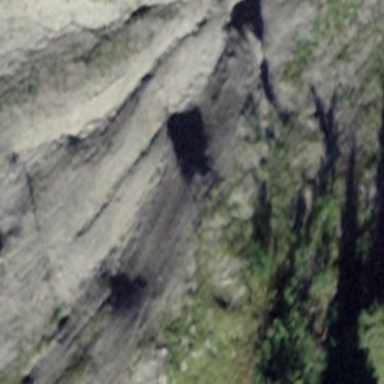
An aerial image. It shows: Natural scree.